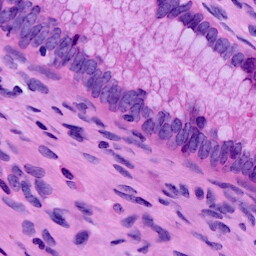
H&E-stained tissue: Cervix